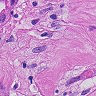
Metastatic tissue present: yes